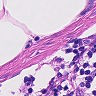
Metastatic tissue present: no